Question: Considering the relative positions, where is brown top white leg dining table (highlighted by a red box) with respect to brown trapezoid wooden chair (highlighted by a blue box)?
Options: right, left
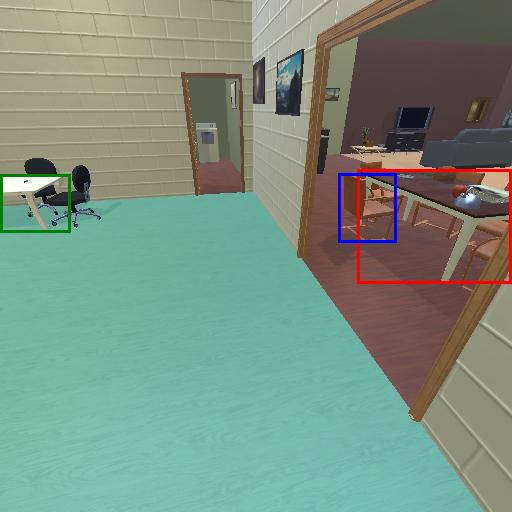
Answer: right